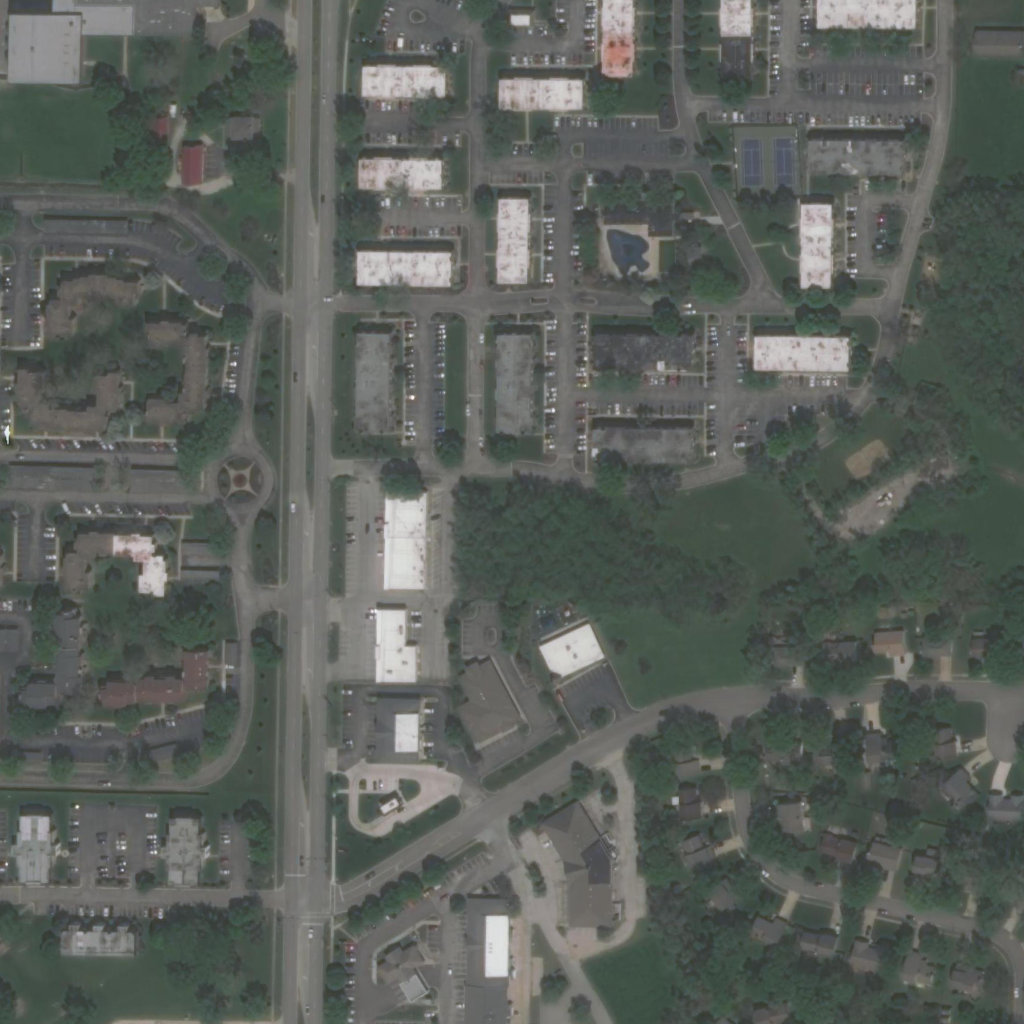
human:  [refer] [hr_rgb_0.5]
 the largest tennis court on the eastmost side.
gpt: <box>[[71, 12, 77, 19, 0]]</box>